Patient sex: M
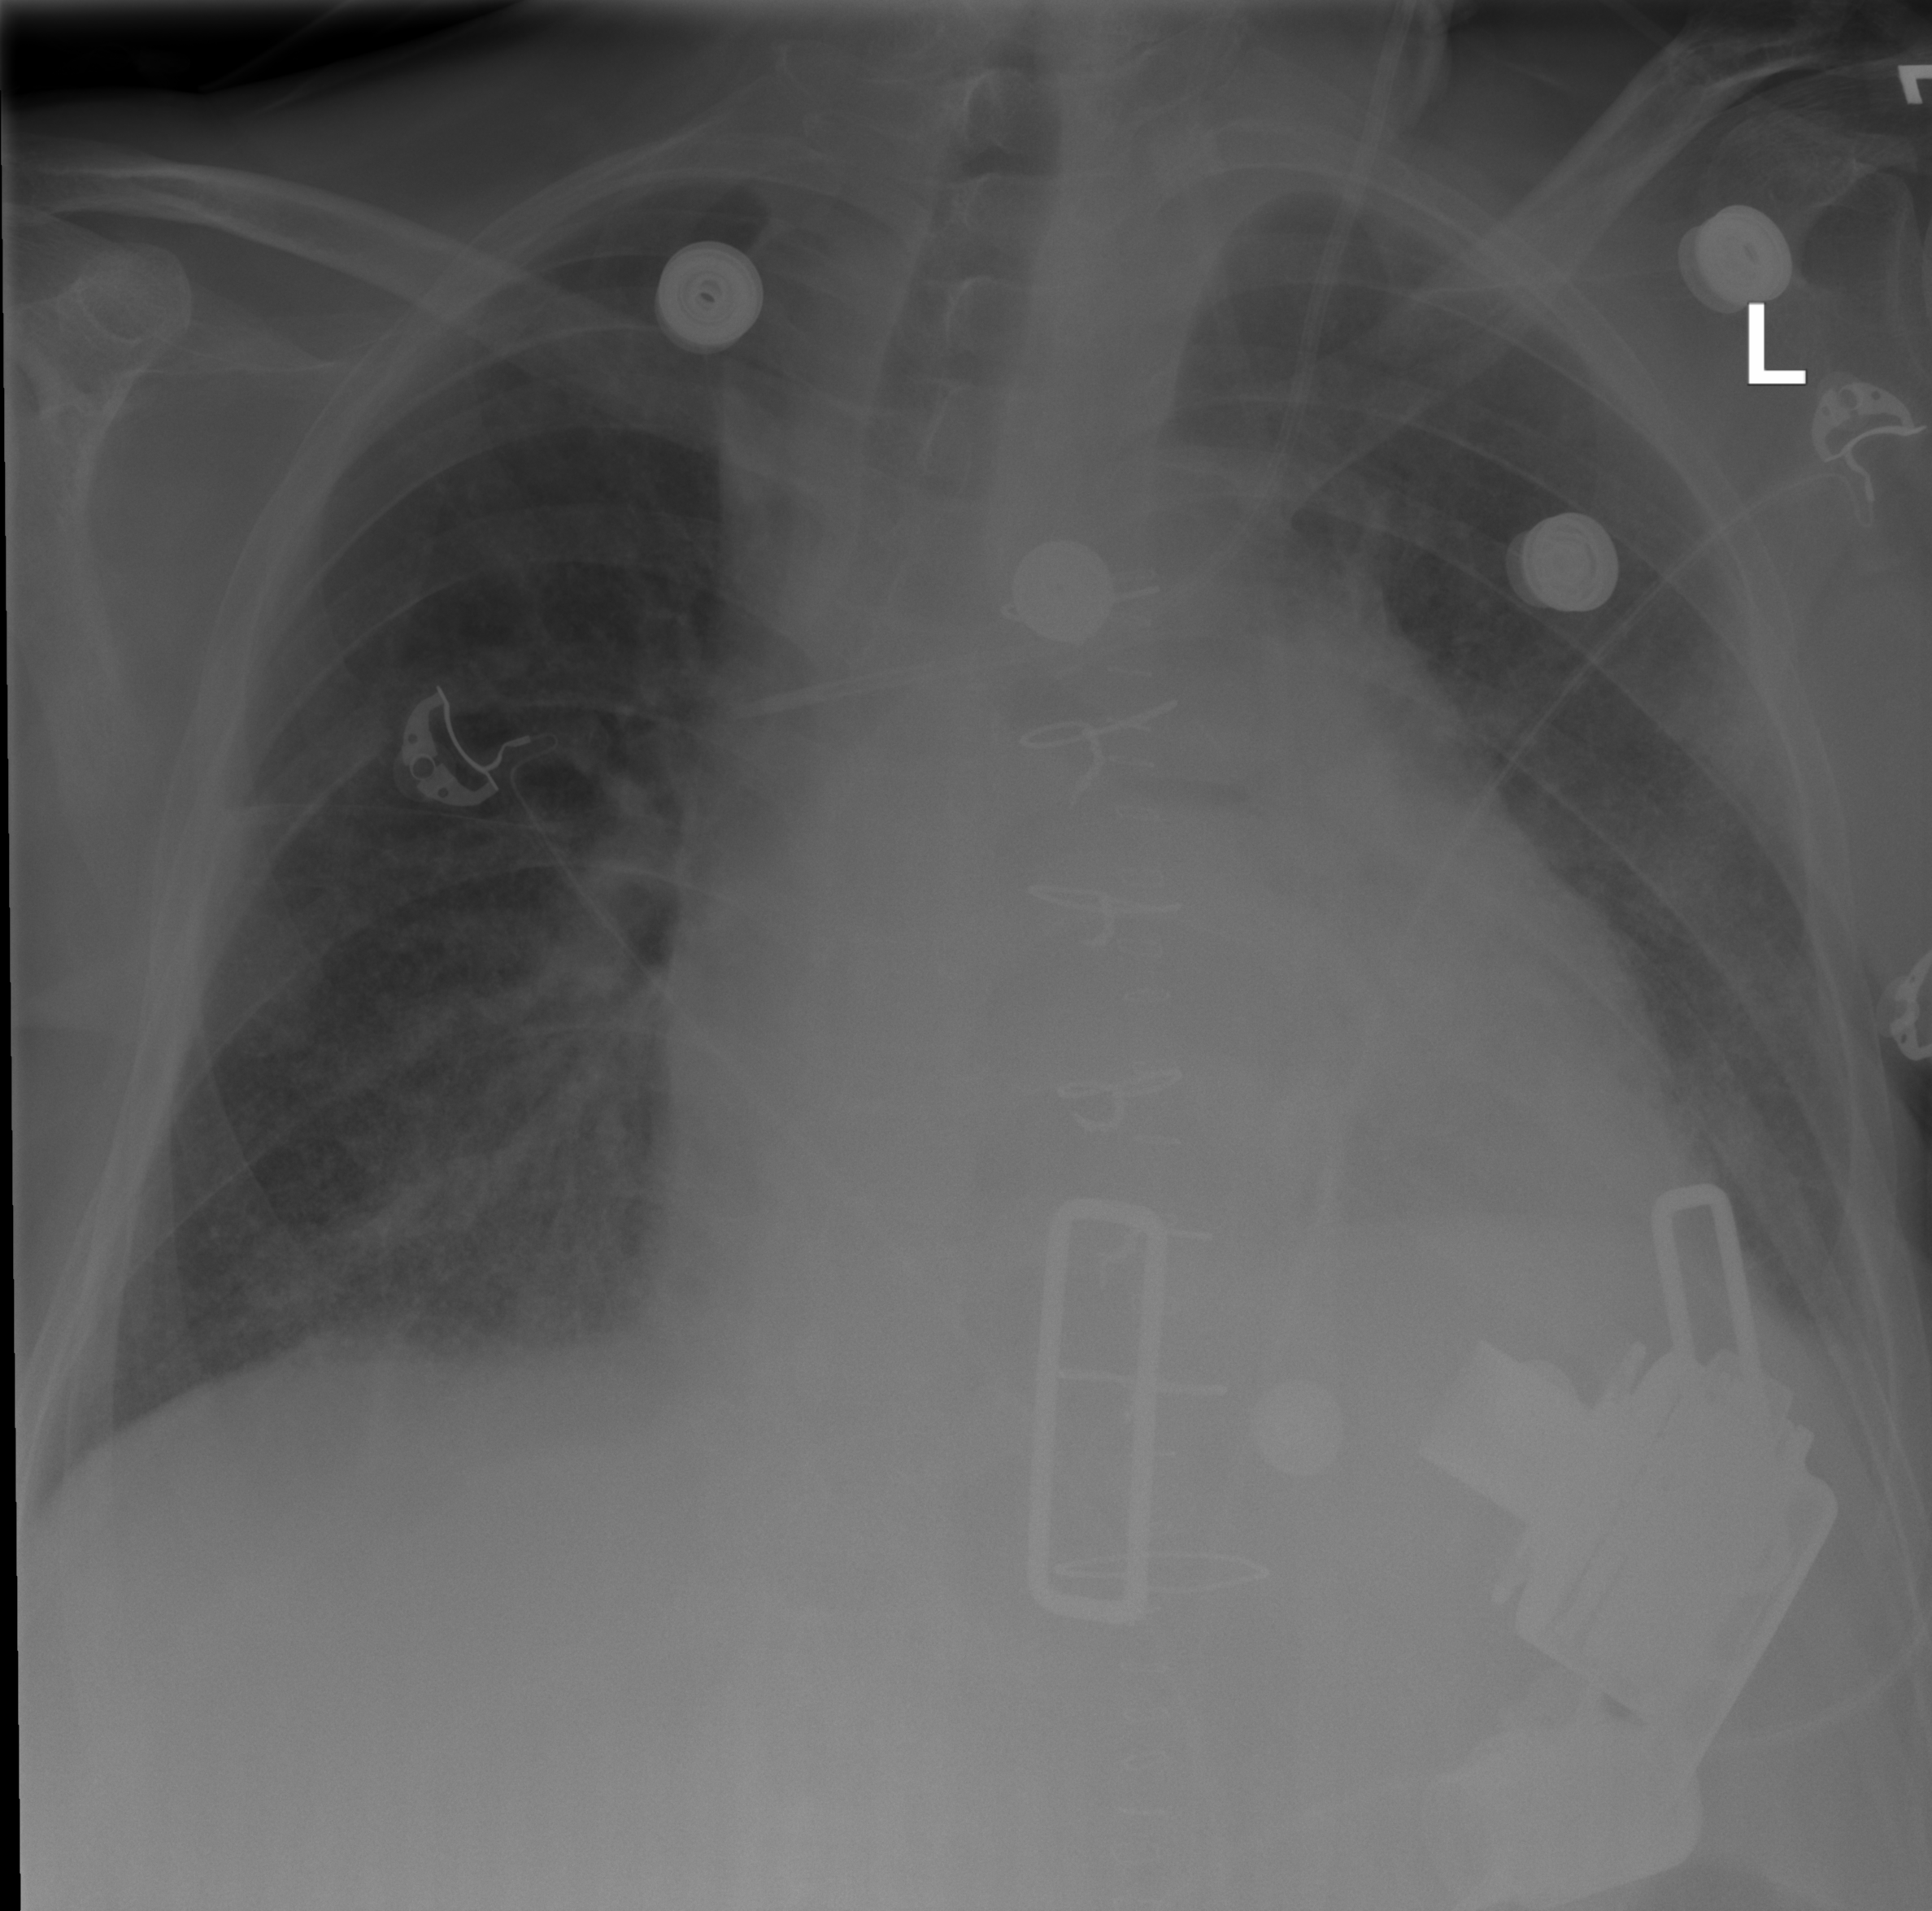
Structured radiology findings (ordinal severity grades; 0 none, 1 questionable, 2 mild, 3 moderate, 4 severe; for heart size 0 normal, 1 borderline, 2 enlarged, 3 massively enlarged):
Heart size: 2
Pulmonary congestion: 2
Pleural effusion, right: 0
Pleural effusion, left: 2
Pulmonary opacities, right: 0
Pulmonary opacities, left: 0
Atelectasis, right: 2
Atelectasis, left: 2